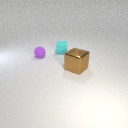
small purple rubber sphere behind large brown metal cube